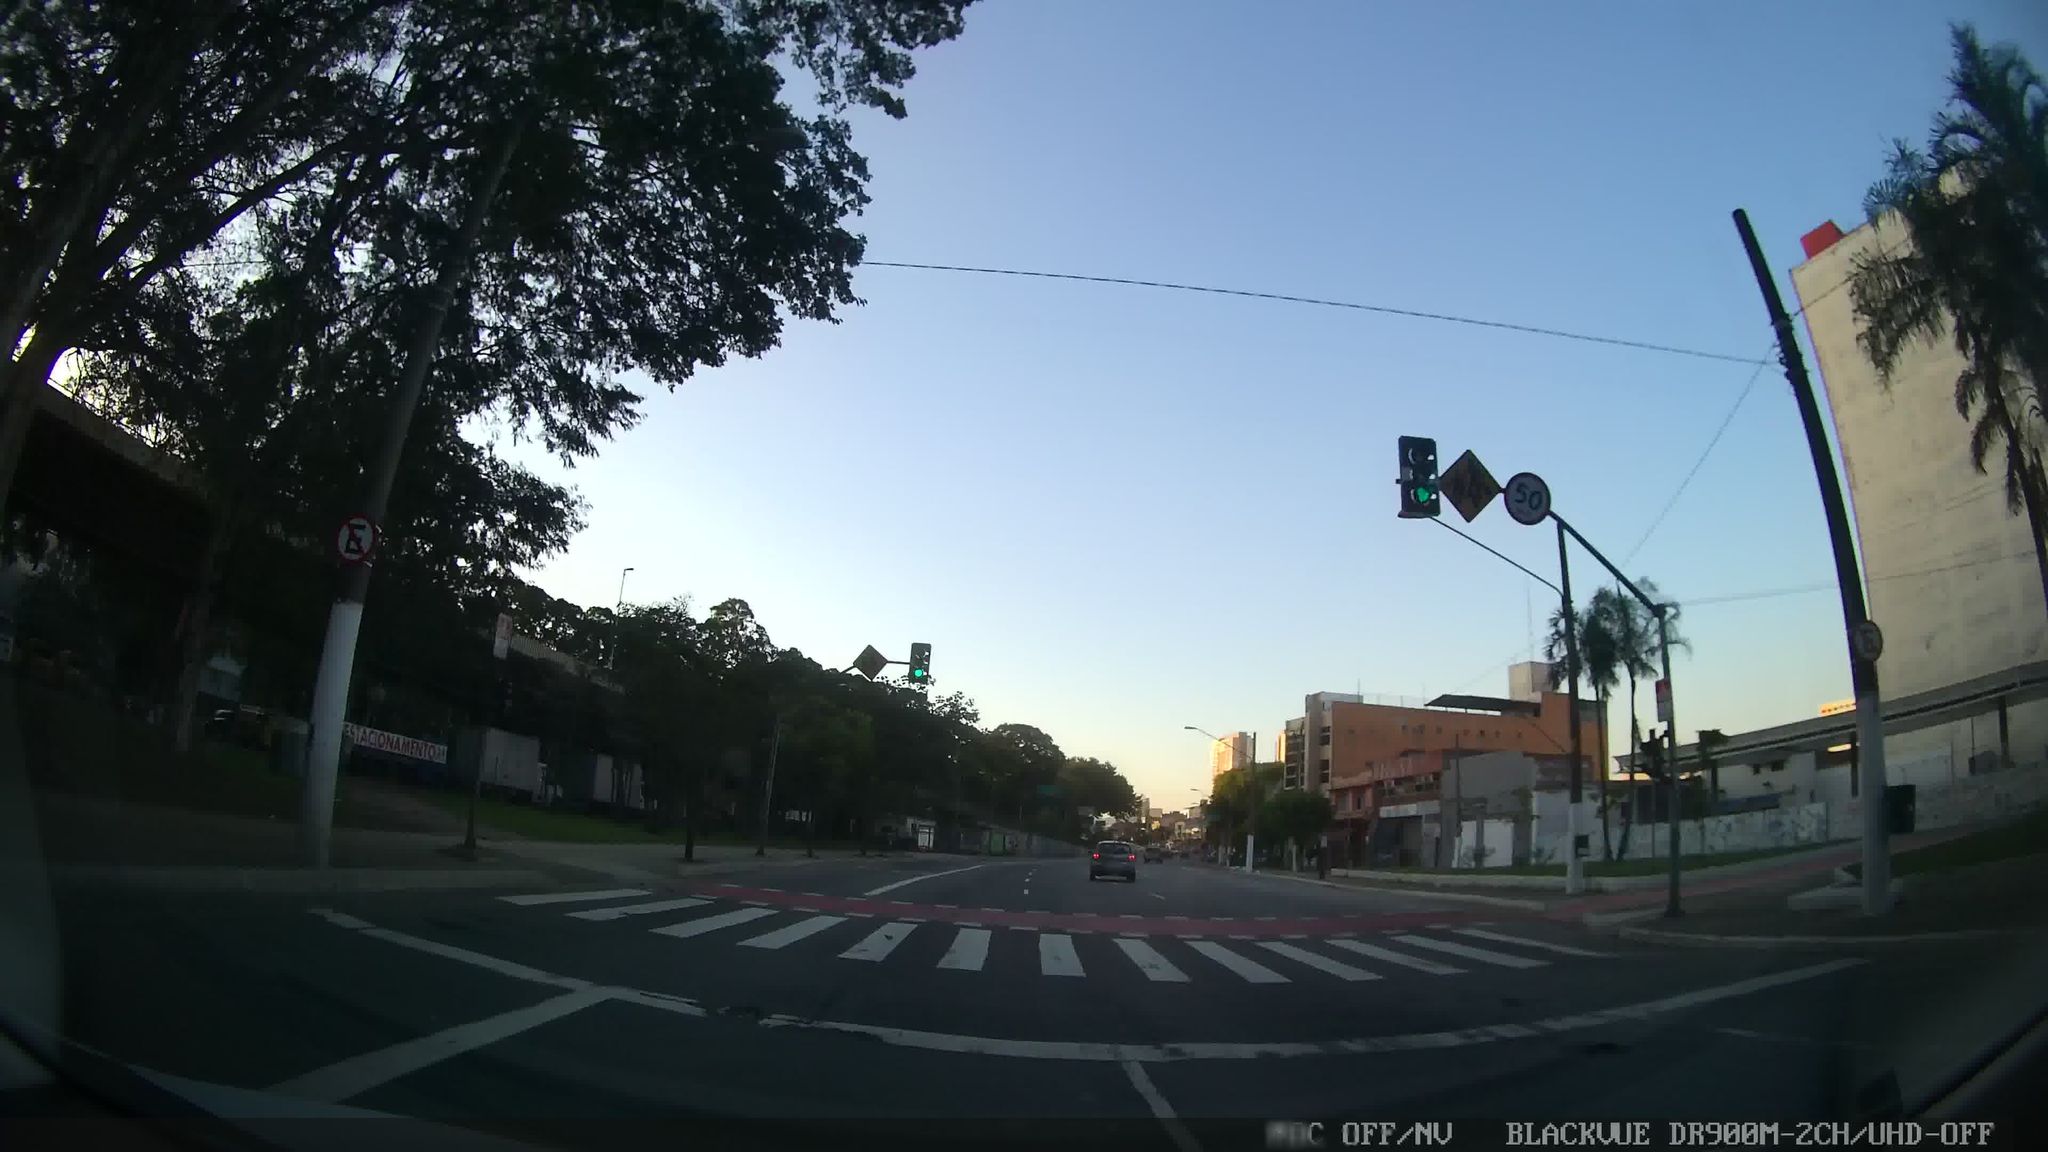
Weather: clear
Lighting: dusk/dawn
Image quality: good
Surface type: driving surface
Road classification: primary
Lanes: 4, 5
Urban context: urban centre
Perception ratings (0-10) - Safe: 3.5, Lively: 5.37, Beautiful: 7.15, Boring: 2.56, Depressing: 4.75, Wealthy: 0.74